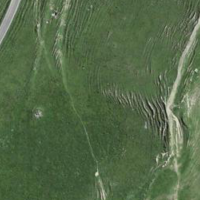
EUNIS habitat code: 23
Species observed at this site:
Tussilago farfara